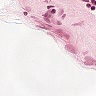
Metastatic tissue present: no